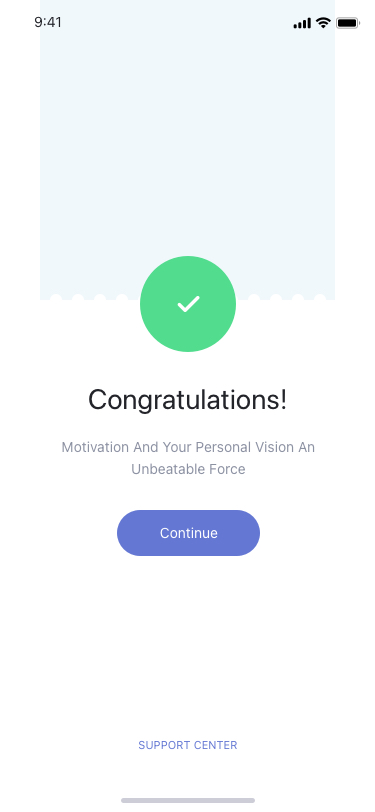
Text in this UI design:
SUPPORT CENTER
Motivation And Your Personal Vision An Unbeatable Force
Congratulations!